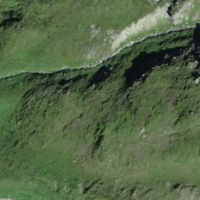
EUNIS habitat code: 26
Species observed at this site:
Prunella collaris